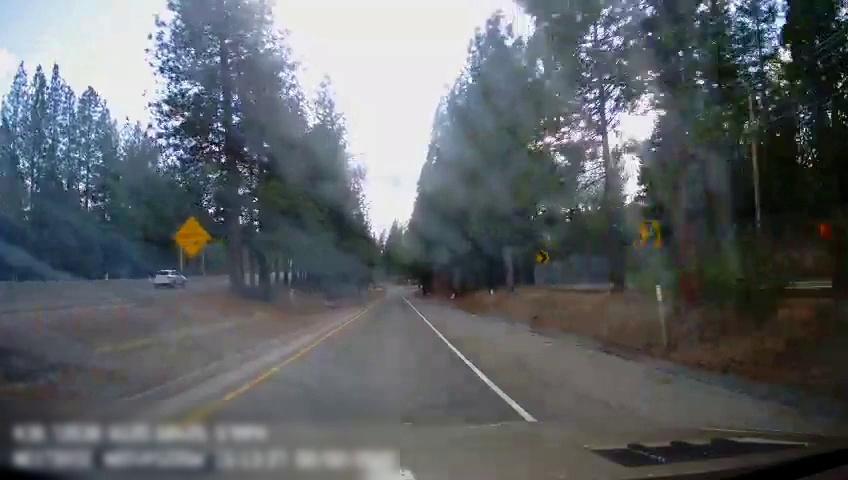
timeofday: Day
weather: Sunny
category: Drivable Space
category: Drivable Space
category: Vehicles | Car
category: Lanes | Alternate Lane
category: Lanes | Alternate Lane
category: Traffic | Signs
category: Traffic | Signs
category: Traffic | Signs